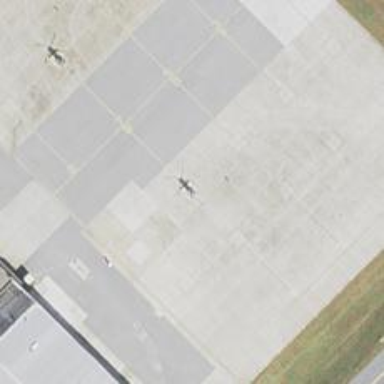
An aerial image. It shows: Image showing helipad at airport.